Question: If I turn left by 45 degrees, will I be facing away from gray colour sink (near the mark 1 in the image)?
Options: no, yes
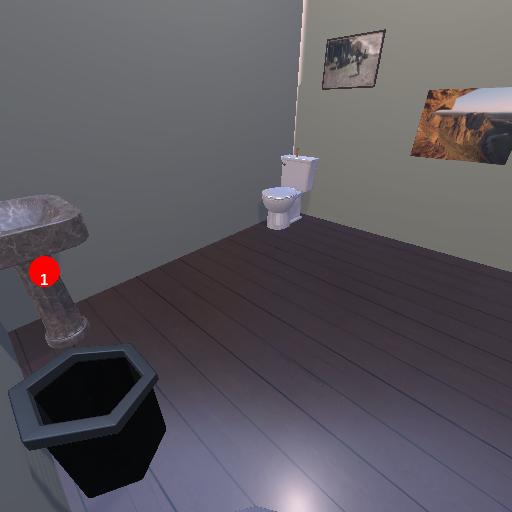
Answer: no